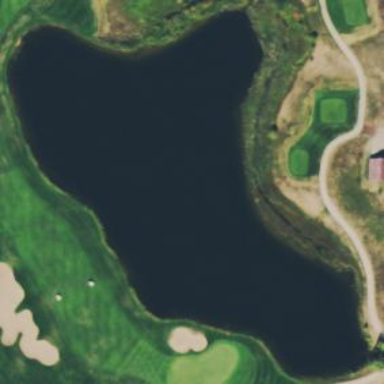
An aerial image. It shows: Water hazard on golf course.